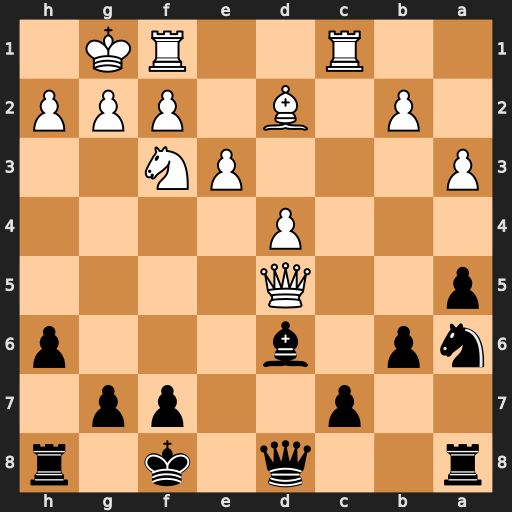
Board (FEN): r2q1k1r/2p2pp1/np1b3p/p2Q4/3P4/P3PN2/1P1B1PPP/2R2RK1
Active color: b
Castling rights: -
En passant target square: -
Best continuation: Bxh2+ Kxh2 Qxd5